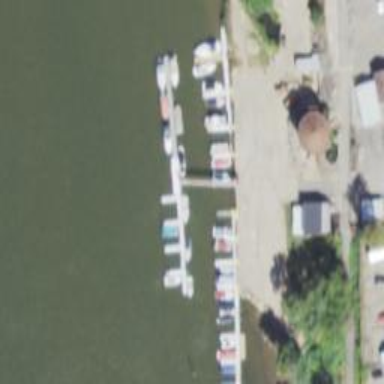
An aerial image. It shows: Pier with mooring facilities.